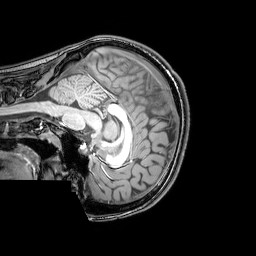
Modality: T1w
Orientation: sagittal
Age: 21
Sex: female
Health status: healthy
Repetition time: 0.081 s
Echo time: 0.037 s